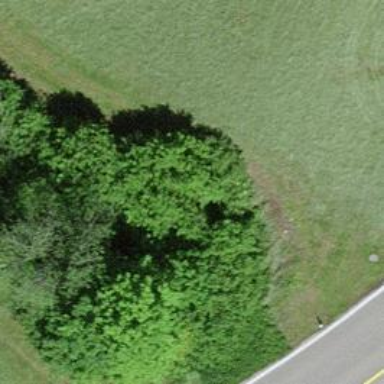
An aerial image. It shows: Culvert tunnel.